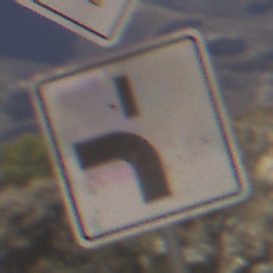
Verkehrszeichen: VerlaufVorfahrtsstrasse5
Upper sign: Vorfahrtsstrasse
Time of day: Midday
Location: Outdoor (Nature)
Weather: Clear
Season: NotSpecified
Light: Natural